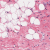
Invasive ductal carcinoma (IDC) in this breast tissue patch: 0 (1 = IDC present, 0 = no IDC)